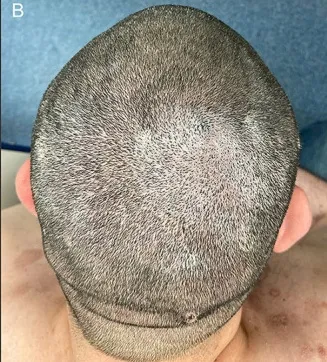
A 36-year-old man with pemphigus vulgaris. (B) Improvement of the lesions 9 months after rituximab treatment.
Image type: medical_photograph (skin_photograph)